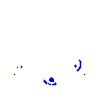
Particle: pion